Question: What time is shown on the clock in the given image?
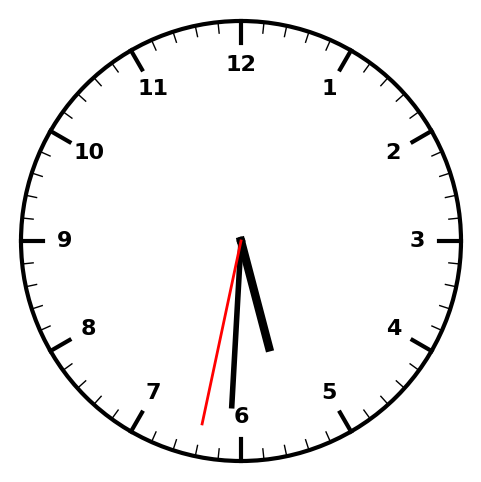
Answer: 05:30:32